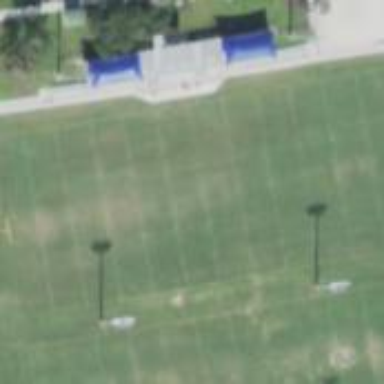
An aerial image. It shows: Pitch for American football.